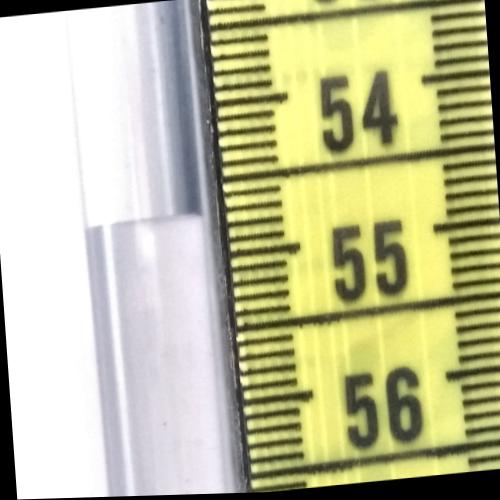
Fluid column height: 54.7 cm